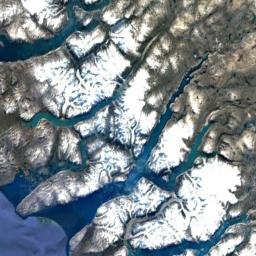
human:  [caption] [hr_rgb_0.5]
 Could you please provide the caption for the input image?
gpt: The snowberg is covered with snow .

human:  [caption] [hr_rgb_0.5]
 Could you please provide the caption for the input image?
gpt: The snow berg is next to the water .

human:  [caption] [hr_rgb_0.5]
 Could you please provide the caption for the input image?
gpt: A large mountain covered in snow is surrounded by blue water .

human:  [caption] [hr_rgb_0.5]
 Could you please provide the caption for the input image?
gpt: The snowberg is partly covered with glaciers and some fiords are in the snowberg .

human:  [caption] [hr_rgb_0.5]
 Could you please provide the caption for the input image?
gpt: There are some snow and rivers on the snowberg .